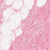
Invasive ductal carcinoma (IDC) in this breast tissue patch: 0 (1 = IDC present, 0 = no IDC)